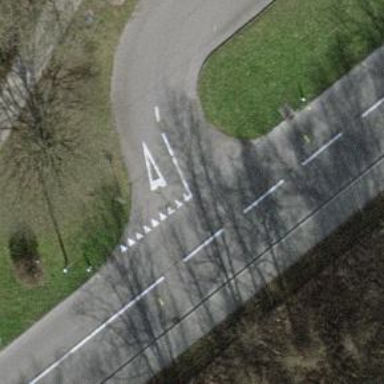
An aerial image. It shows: Tertiary road with asphalt surface and cycle track on the left side.